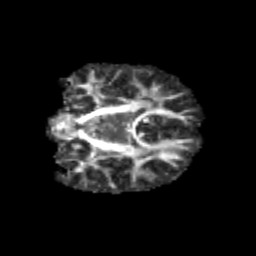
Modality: FA
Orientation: coronal
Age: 10
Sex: female
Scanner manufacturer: siemens
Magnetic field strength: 3 T
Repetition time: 3.8 s
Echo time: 0.07 s